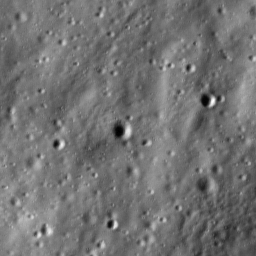
Host type: hard_negative
Lunar coordinates: latitude 21.283, longitude 148.384